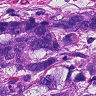
Metastatic tissue present: yes